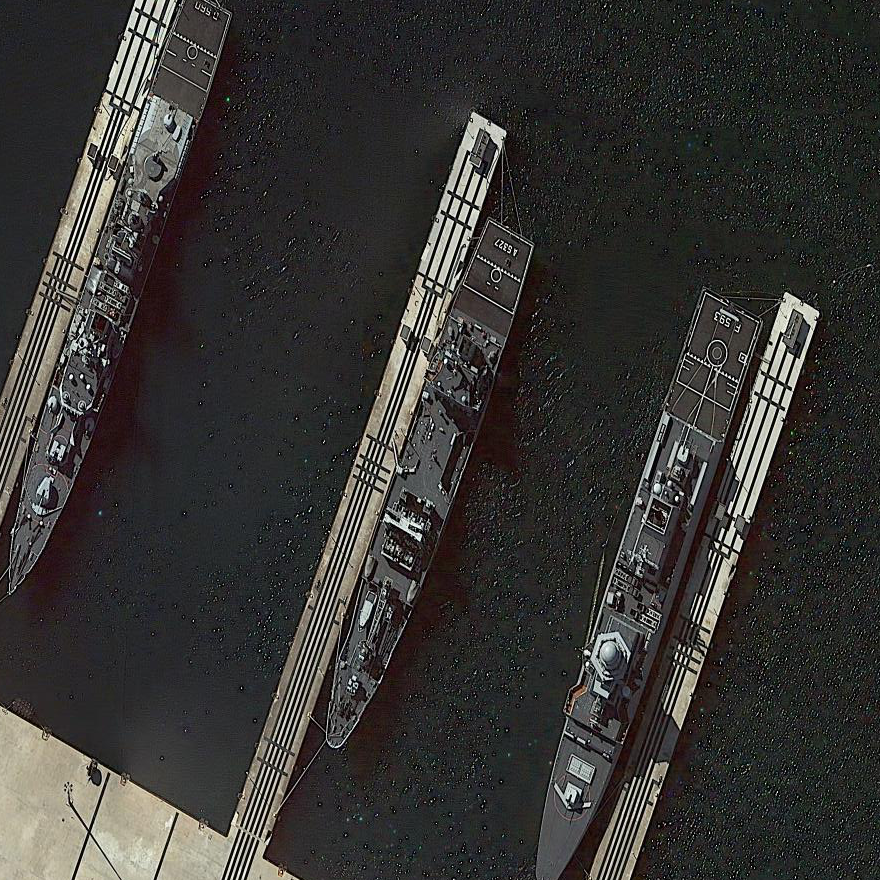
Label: destroyer